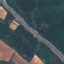
Land use / land cover: Highway